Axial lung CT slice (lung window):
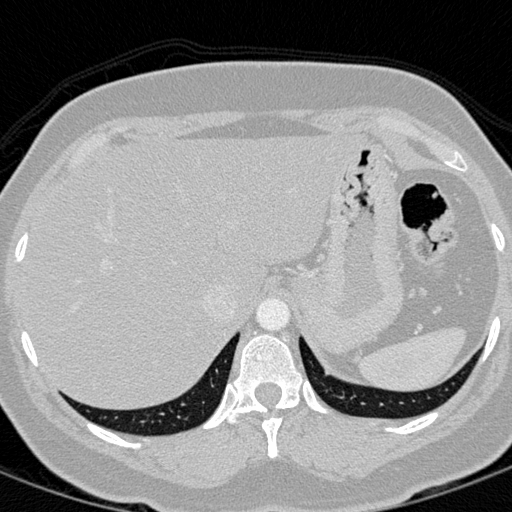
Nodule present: no